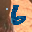
Label: 6